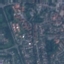
Label: Residential